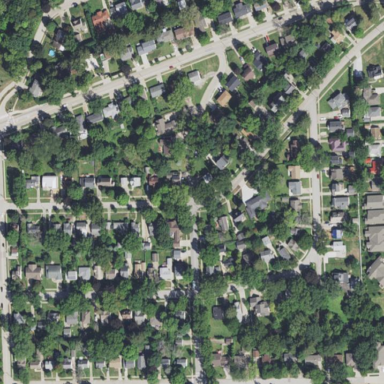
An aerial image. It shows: Residential area consisting of single-family homes.